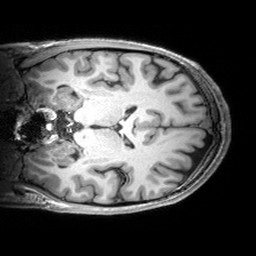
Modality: T1w
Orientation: coronal
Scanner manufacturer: siemens
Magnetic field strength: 3 T
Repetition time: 2.53 s
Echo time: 0.00299 s